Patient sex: M
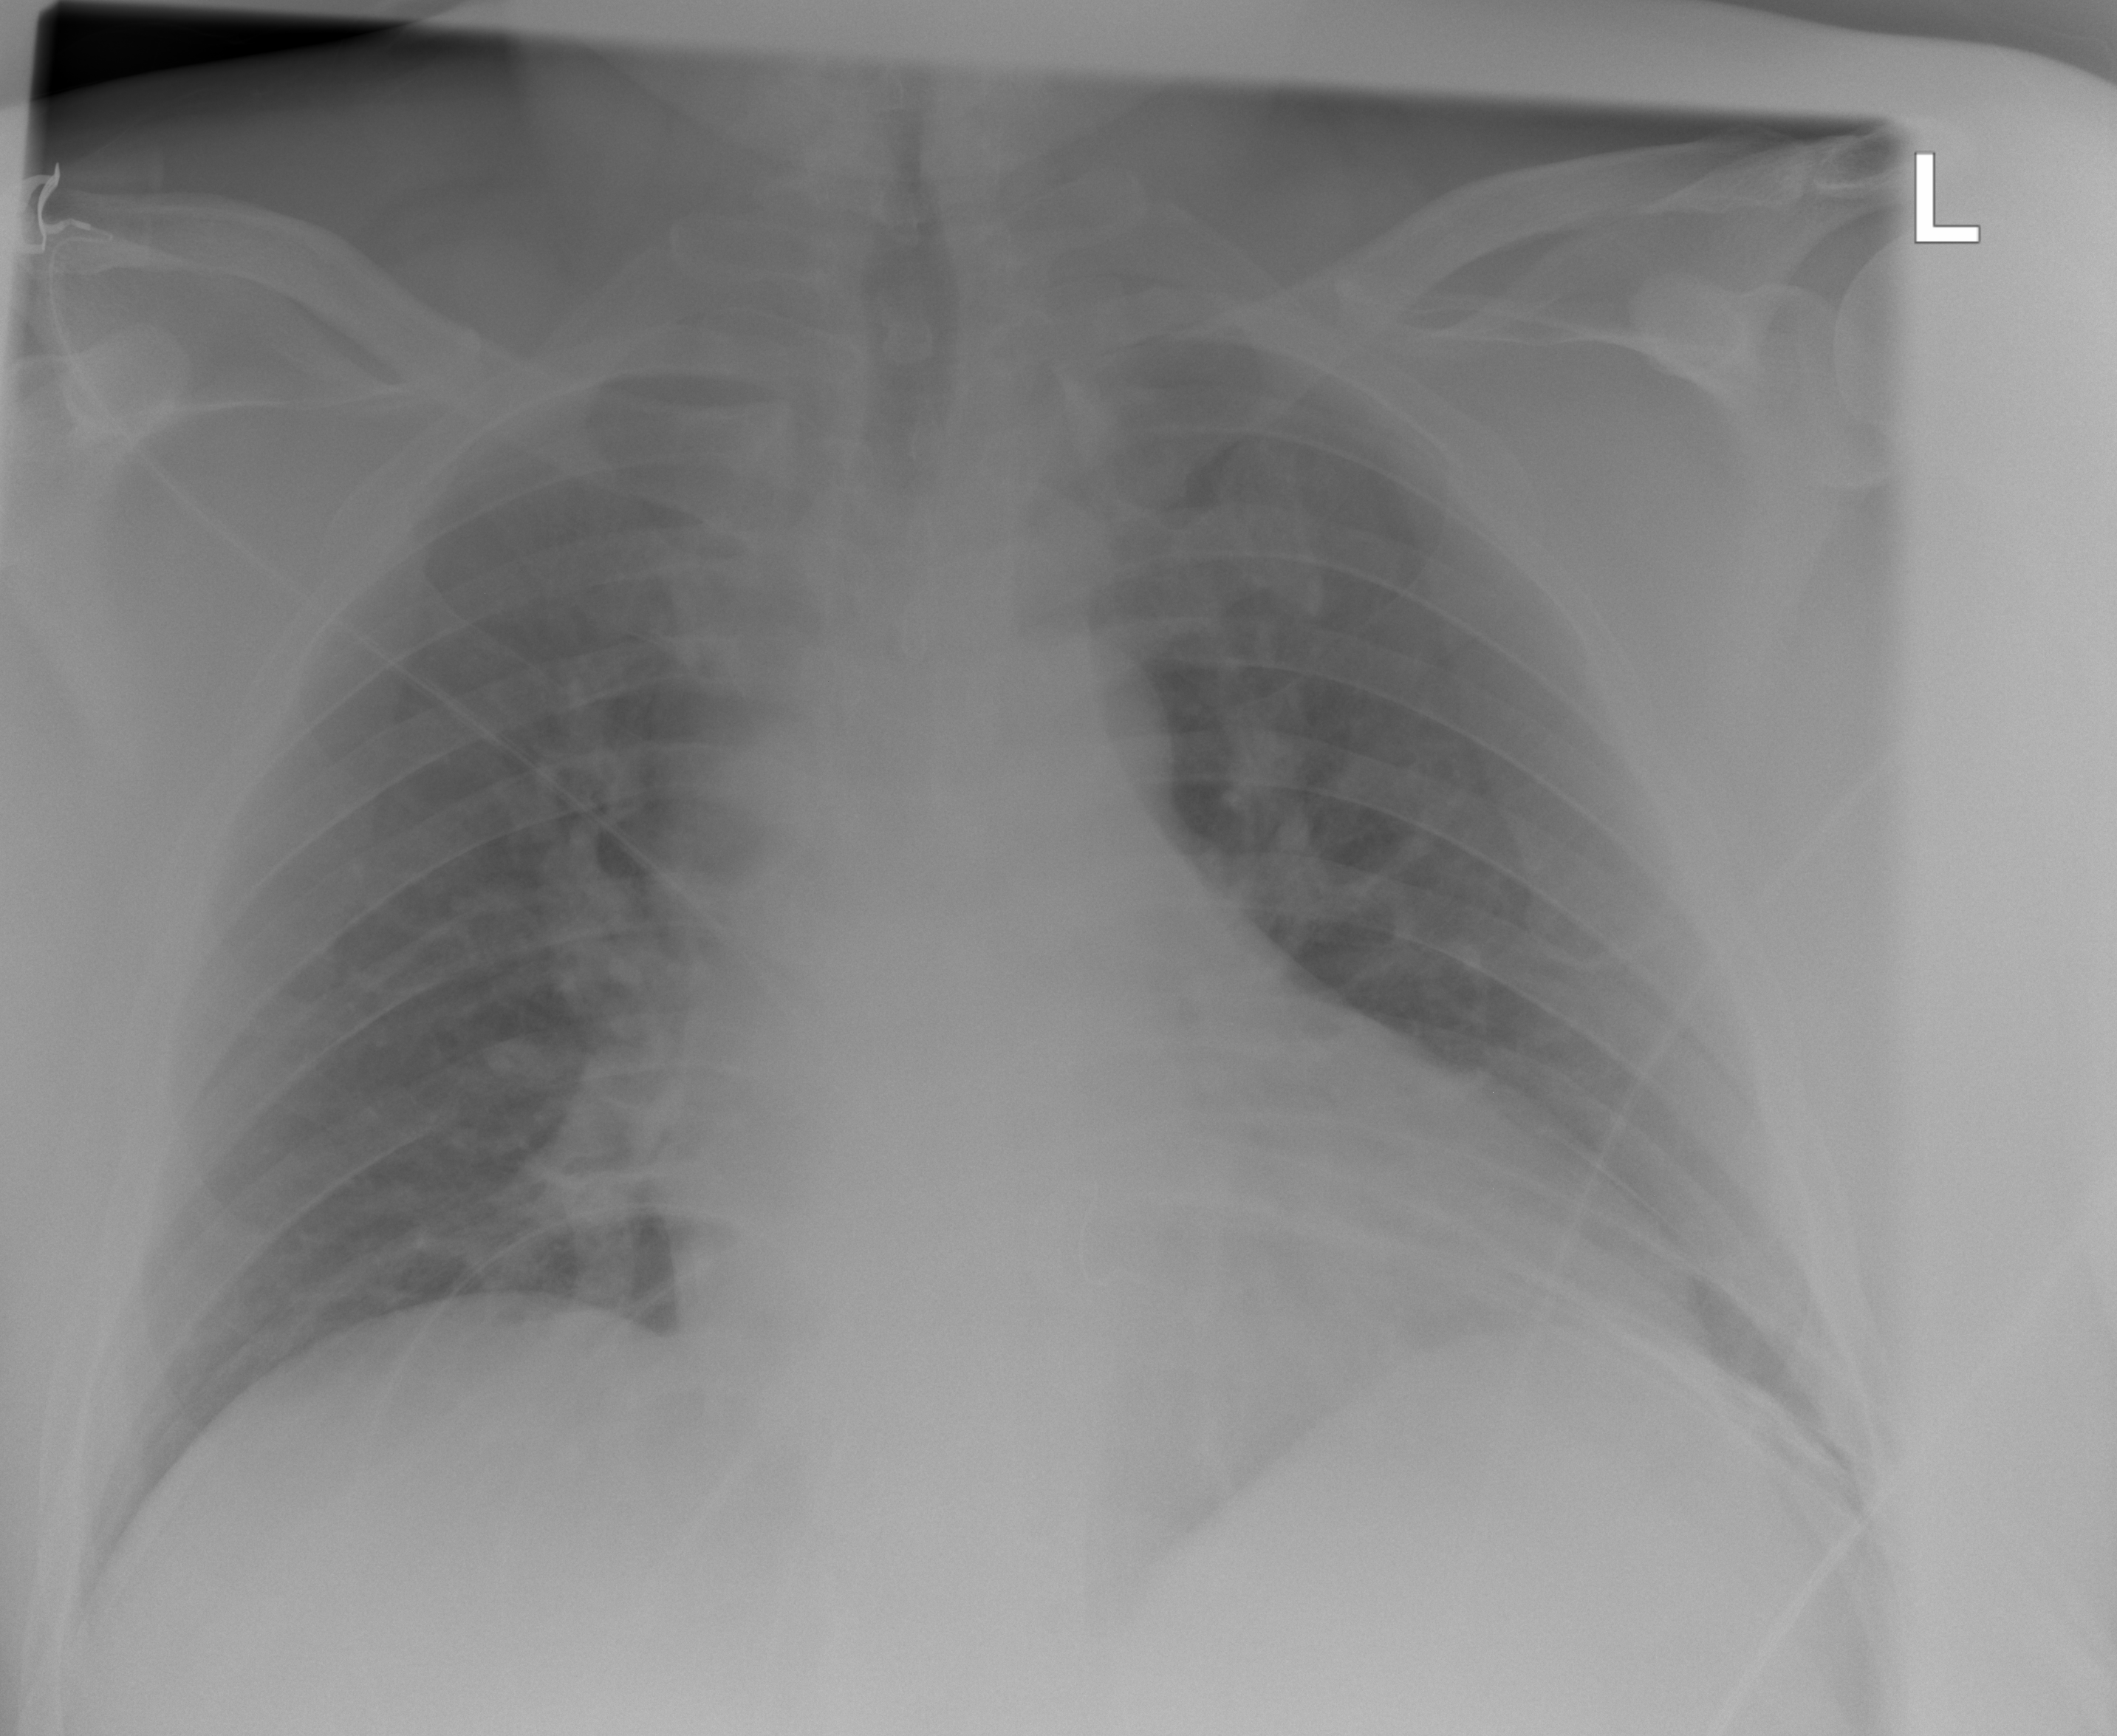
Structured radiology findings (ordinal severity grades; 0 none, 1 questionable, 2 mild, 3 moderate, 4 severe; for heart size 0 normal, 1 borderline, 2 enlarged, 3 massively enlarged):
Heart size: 2
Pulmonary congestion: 2
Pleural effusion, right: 0
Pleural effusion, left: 0
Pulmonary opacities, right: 0
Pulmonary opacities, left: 0
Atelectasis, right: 0
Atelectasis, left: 0